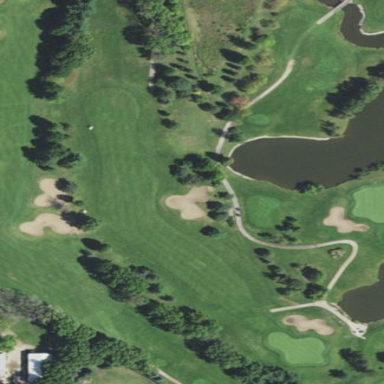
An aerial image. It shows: Area with grass used as rough in golf course.